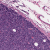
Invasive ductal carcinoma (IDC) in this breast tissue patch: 1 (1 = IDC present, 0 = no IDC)